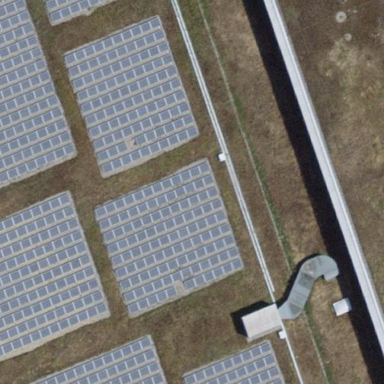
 consisting of solar photovoltaic panels."